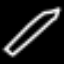
Label: pencil